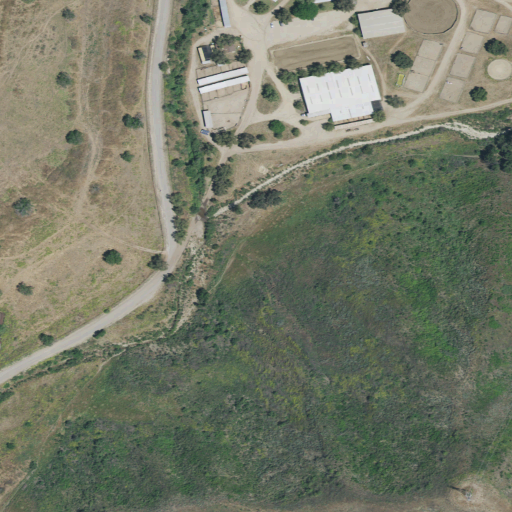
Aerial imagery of valley in California named Sulphur Canyon containing grassland, shrub, open development, and medium intensity development